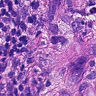
Metastatic tissue present: yes